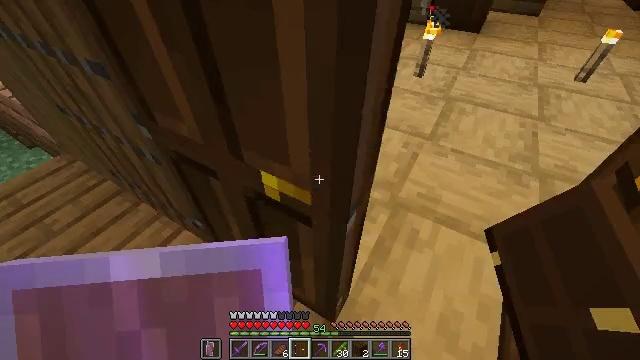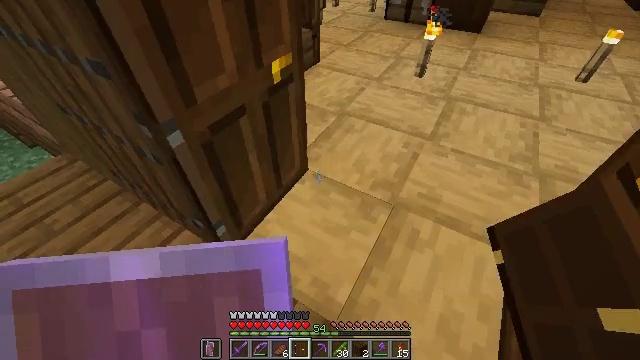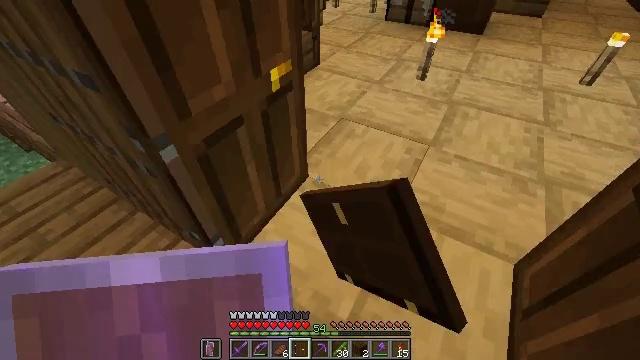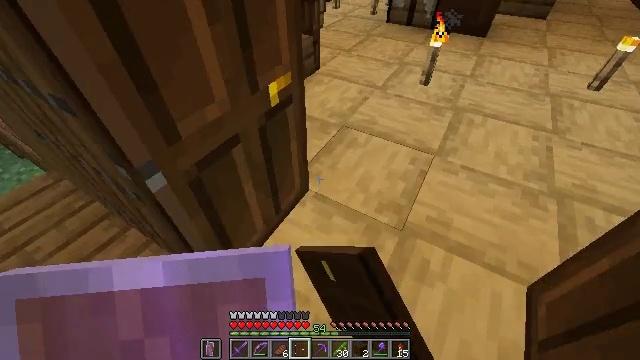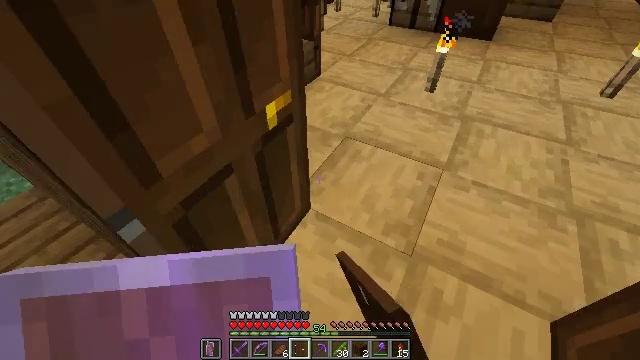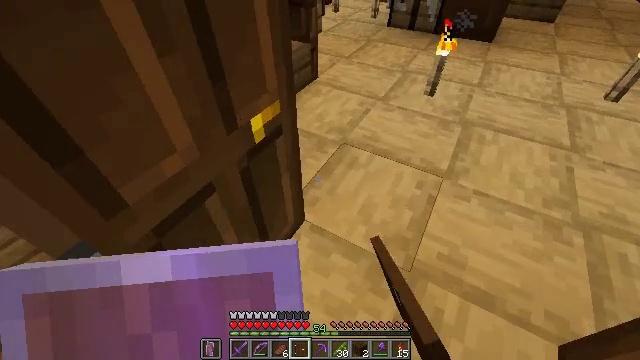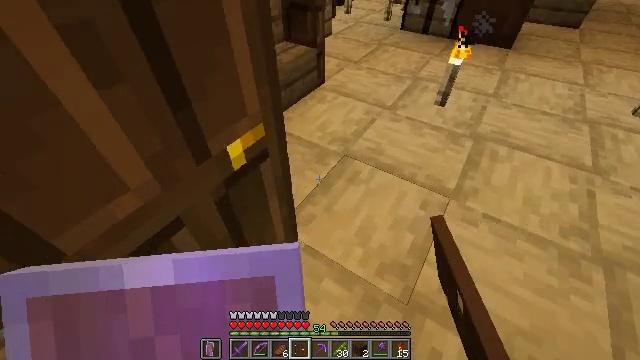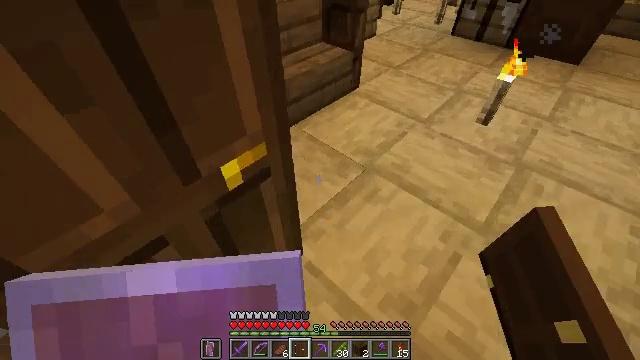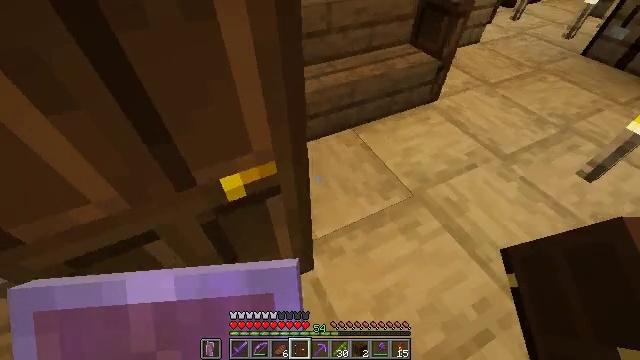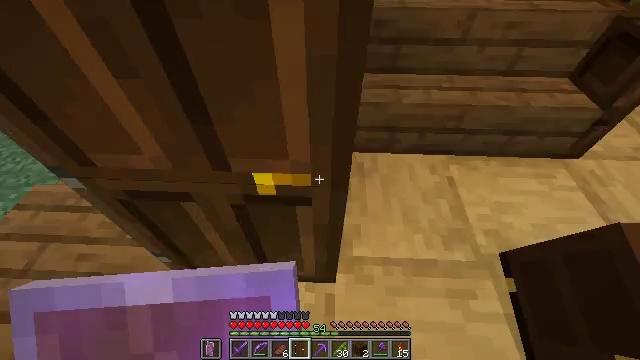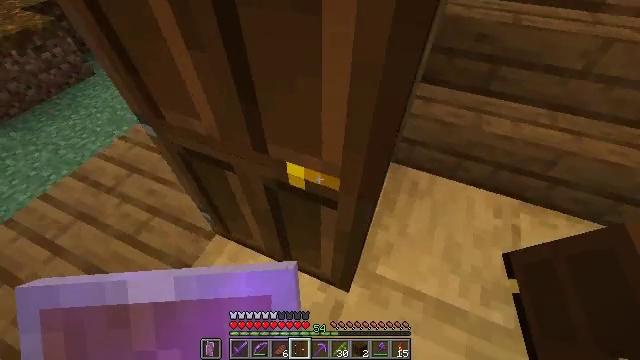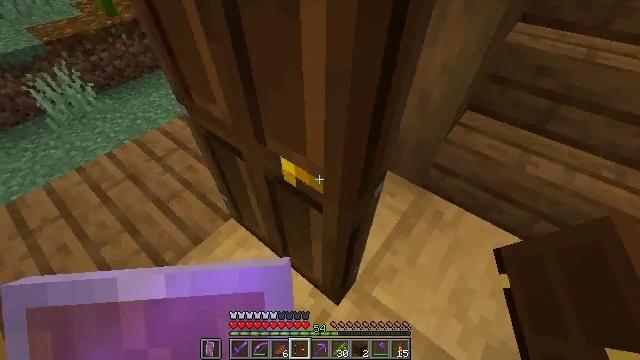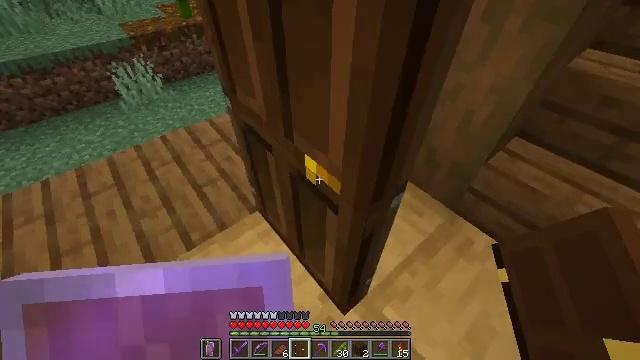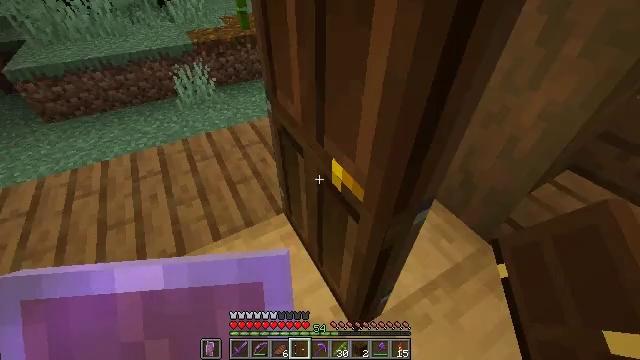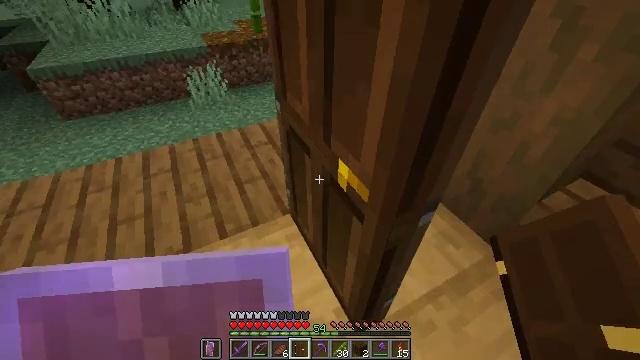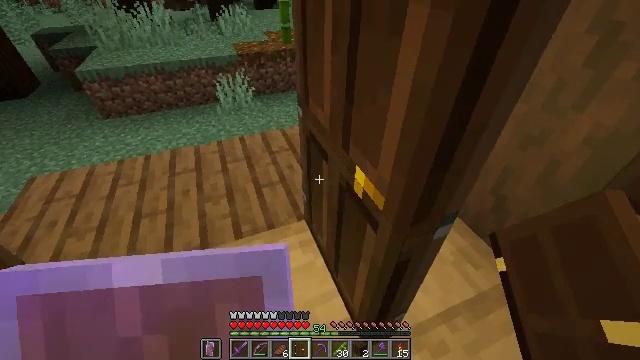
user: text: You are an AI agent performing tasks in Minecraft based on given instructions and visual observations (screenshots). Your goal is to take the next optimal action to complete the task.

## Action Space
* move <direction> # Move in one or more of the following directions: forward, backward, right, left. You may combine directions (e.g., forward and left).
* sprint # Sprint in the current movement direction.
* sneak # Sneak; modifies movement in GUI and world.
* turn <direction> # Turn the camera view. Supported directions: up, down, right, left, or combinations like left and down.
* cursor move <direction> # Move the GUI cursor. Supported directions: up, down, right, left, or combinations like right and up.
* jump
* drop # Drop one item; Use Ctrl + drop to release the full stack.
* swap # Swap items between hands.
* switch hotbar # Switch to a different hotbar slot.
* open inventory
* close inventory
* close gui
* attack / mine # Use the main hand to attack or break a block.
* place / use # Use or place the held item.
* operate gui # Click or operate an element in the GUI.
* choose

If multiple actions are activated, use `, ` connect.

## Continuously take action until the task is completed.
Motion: motion action
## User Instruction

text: Get some spruce planks and craft a spruce pressure plate.
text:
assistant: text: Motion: use / place
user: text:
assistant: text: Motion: move forward, use / place
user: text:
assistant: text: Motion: move forward, use / place
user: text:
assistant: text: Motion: move forward
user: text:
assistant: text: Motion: move forward and move right
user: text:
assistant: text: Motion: move forward and move right, turn left
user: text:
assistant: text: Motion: move forward and move right, turn left
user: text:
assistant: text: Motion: move forward and move right, turn left and down
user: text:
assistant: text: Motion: move forward and move right, turn left and down
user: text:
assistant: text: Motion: move right, turn left
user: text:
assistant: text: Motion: turn left and up
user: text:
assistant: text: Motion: turn left and up
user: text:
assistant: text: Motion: turn left and up
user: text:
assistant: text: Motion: turn left
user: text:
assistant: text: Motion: turn left and up
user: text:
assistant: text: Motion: no_op
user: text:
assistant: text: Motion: no_op
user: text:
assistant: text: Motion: no_op
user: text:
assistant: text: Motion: no_op
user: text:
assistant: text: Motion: no_op
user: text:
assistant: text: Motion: turn right
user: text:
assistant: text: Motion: turn right
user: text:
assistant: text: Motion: turn right
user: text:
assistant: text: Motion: no_op
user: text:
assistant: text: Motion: no_op
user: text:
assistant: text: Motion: use / place
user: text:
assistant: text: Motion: turn left, use / place
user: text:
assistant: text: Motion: turn left
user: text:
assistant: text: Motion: turn left and up
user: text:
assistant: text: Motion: turn left and up